Question: we are using a capture card named AVerMedia CV710. When the official software was used, the video we obtained was nice. But We wanna develop the video by Opencv, via the func. "VideoCapture capture.open(0)" the video is as follow:

the Chroma Subsampling of CV710 is YUV4:2:2. So what should we do to get the nice video. Maybe the DirectShow or something else?
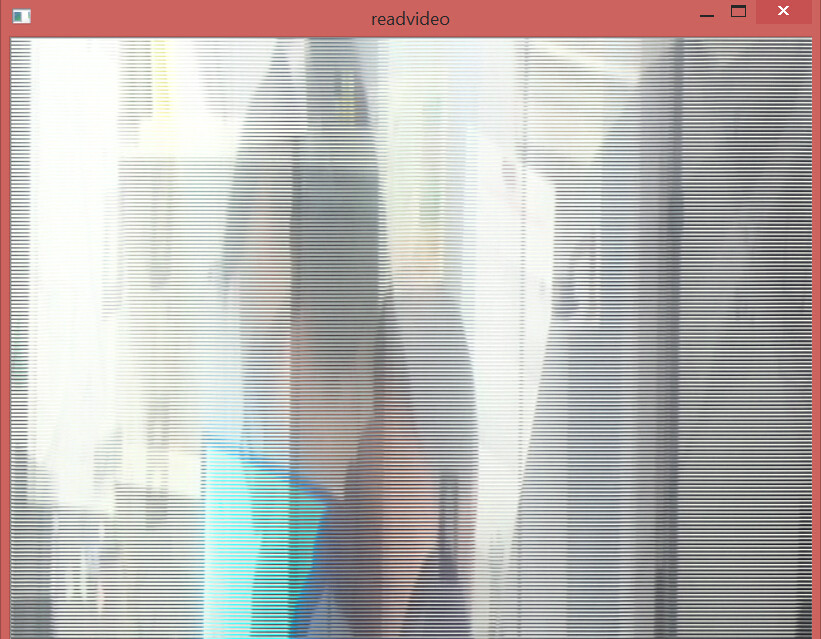
Answer: First of all, i think you should check if your camera stream can be decoded and displayed in the right way using AmCap.
In fact, OpenCV itself use directshow to decode the video stream. Though, it seems the stream is not decoded in the right way in your case.
The directshow graphic used in opencv is like this
CAMERA --> SampleGrabber --> NullRender
You need to add a transform filter between CAMERA and SampleGrabber to transter the YUV stream to RGB data.